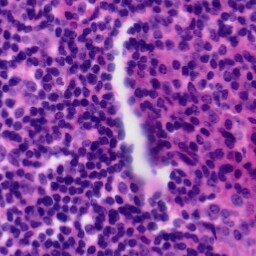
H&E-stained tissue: Tonsil